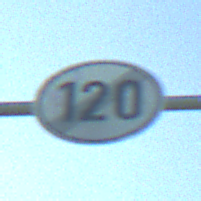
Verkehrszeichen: EndeGeschwindigkeit120
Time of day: MorningAfternoon
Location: Outdoor (Nature)
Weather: Clear
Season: NotSpecified
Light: Natural